Interaction volume radius: 10 \u00c5
Interaction volume height: 20 \u00c5
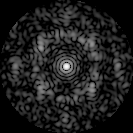
Disorder parameter: 0.6824